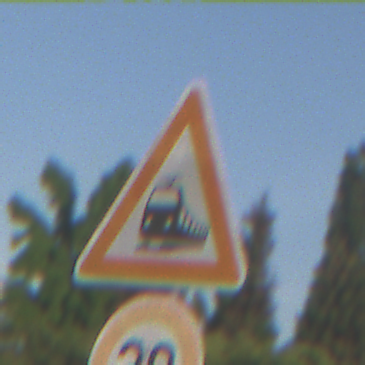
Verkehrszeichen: Bahnuebergang
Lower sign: Geschwindigkeit30
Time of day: SunriseSunset
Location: Outdoor (Suburban)
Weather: PartlyCloudy
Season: NotSpecified
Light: Natural